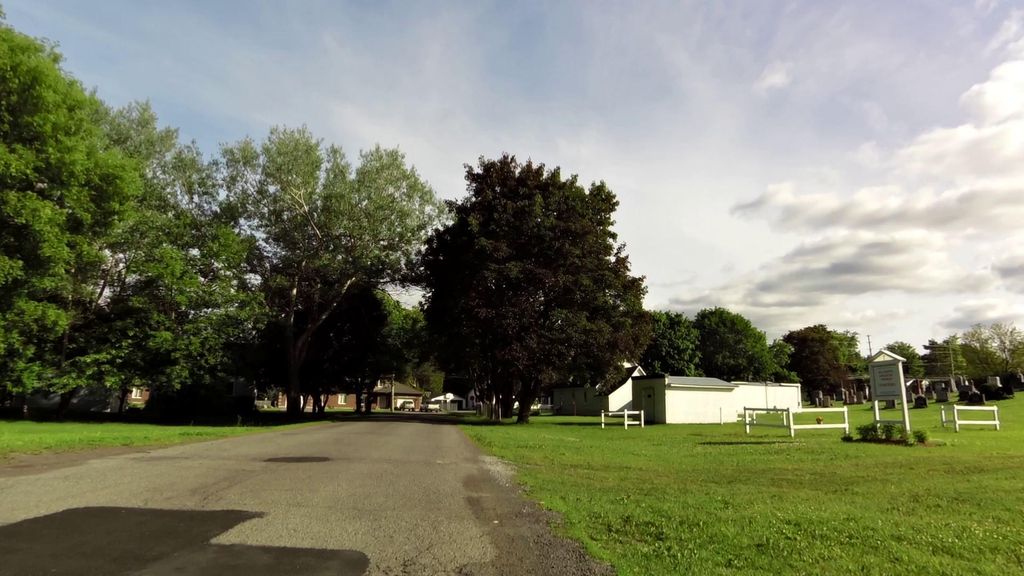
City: ottawa-gatineau